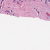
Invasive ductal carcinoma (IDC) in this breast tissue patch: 1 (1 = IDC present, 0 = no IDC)